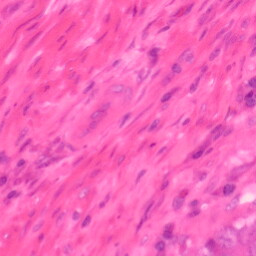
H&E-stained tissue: Colon